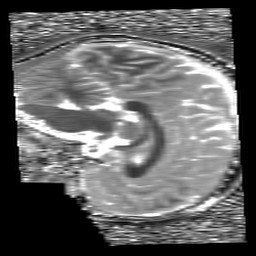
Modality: T1map
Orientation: sagittal
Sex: female
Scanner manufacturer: siemens
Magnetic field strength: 3 T
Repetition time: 5 s
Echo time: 0.00355 s